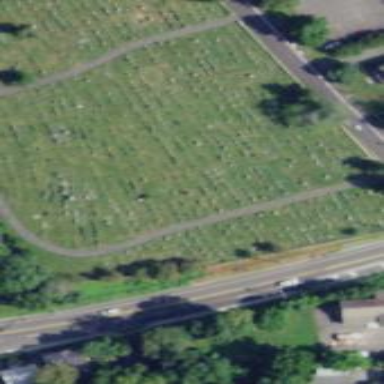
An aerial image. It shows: Cemetery.